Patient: sex F, age 78
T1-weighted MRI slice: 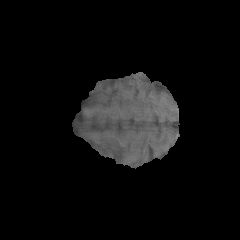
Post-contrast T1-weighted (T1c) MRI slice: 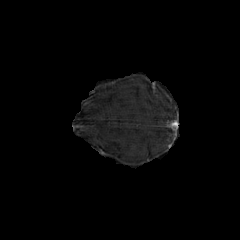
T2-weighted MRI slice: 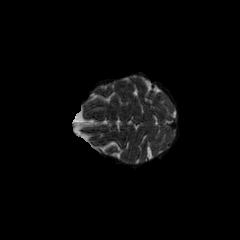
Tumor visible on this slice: no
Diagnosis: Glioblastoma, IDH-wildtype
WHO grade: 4